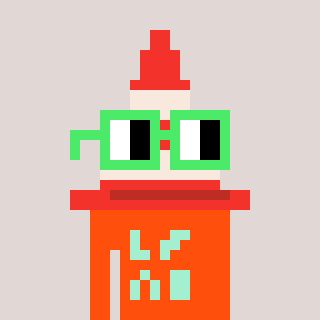
a pixel art character with square light green glasses, a cone-shaped head and a orange-colored body on a warm background